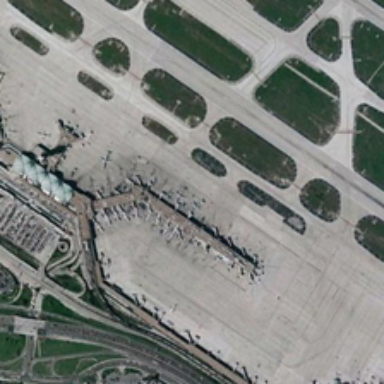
Many planes are in an airport .